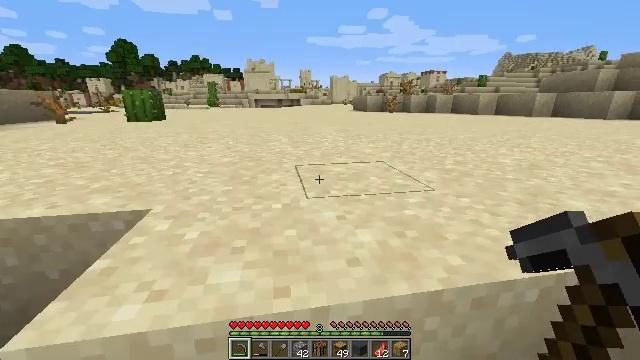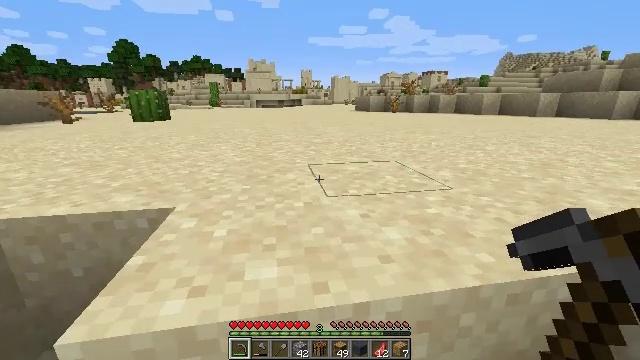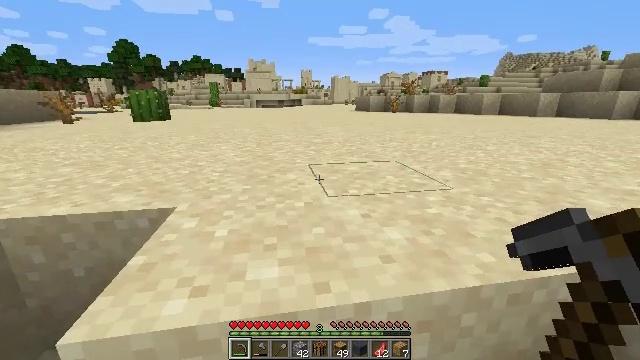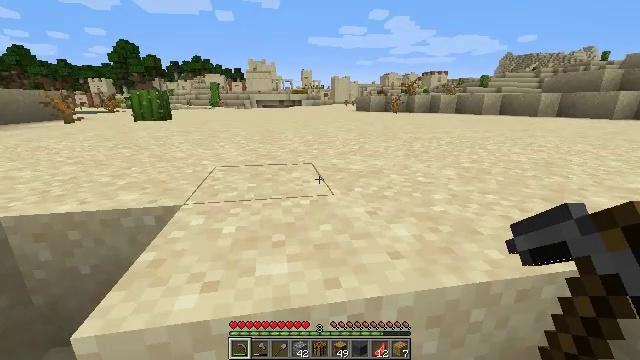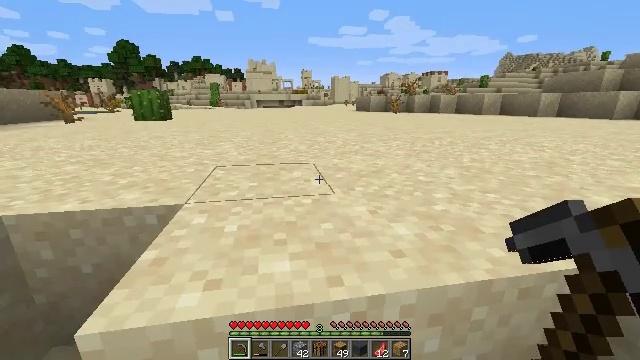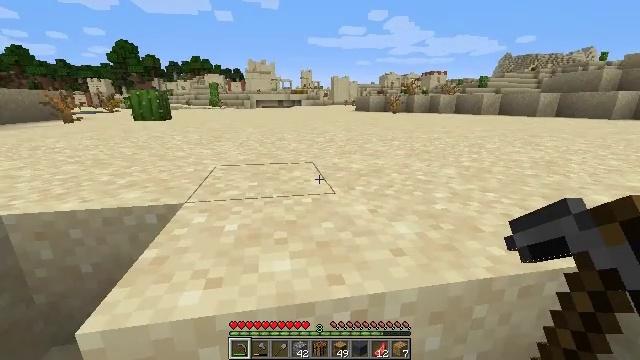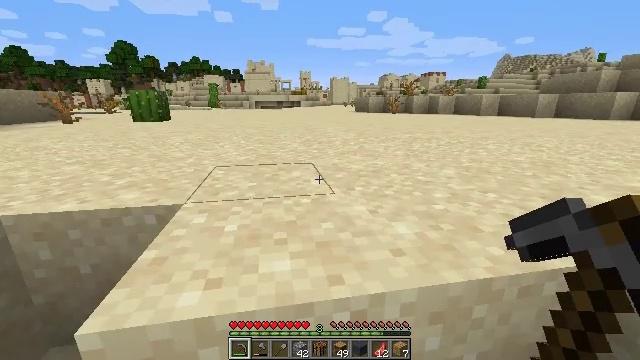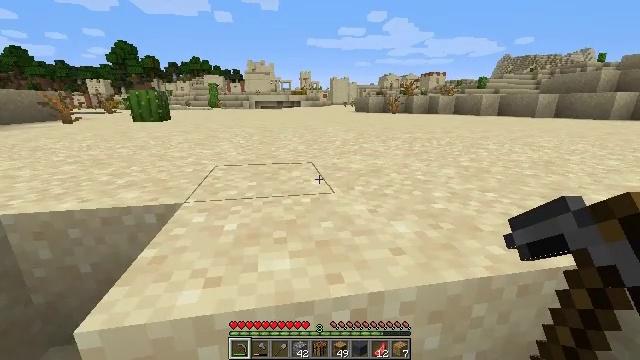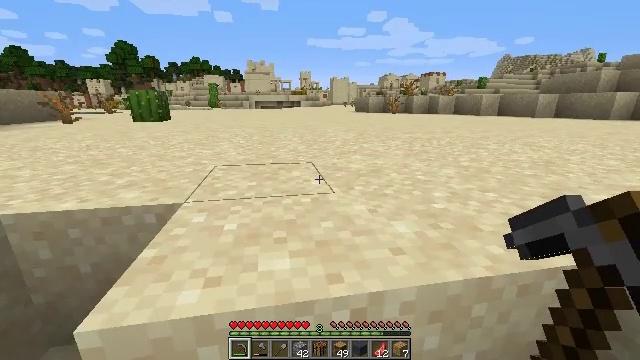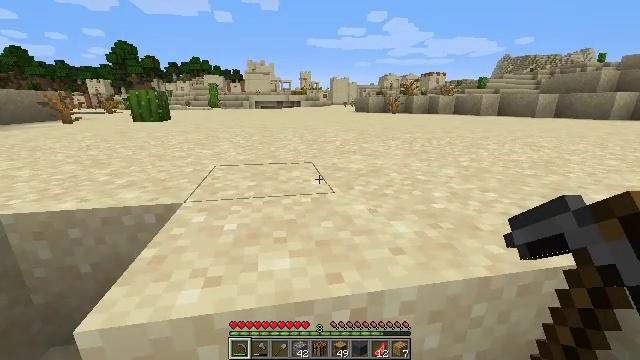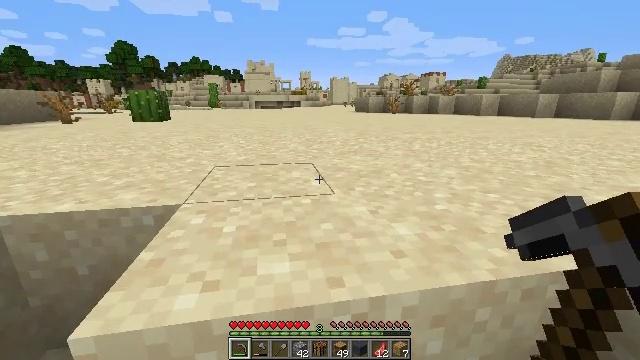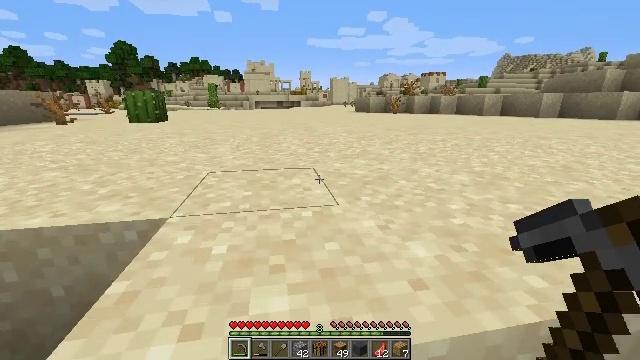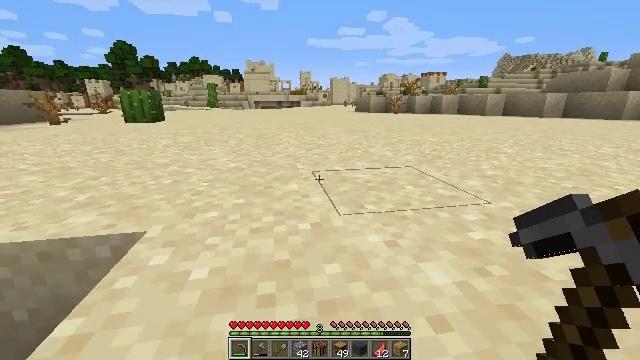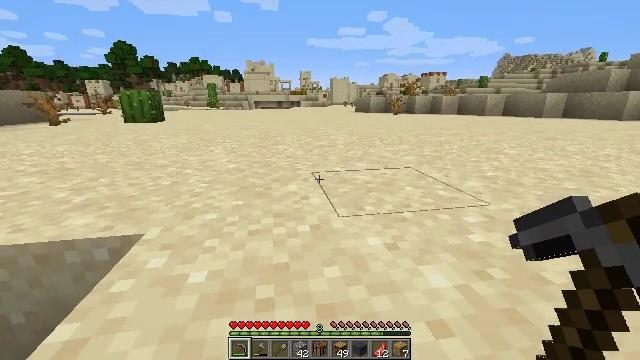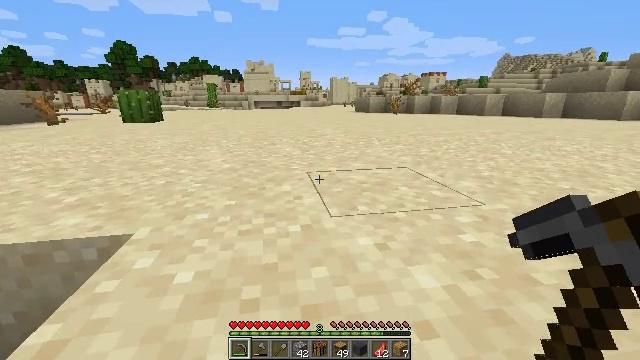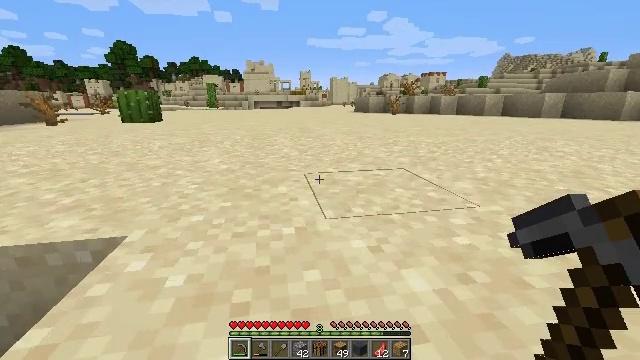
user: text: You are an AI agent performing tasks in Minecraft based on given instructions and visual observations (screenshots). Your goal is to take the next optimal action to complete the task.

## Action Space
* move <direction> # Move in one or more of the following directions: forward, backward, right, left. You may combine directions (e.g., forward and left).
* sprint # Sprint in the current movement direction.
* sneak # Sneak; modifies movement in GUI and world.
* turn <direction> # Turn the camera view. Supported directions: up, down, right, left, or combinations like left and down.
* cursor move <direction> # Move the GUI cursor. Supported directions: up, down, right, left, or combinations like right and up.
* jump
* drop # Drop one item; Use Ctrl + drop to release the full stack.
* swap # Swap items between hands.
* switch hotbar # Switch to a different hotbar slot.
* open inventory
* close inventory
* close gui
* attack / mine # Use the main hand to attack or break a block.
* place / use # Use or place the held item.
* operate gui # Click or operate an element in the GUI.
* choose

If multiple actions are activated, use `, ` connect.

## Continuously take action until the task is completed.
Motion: motion action
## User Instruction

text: Kill the rabbit.
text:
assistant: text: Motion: no_op
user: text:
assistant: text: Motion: no_op
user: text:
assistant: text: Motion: no_op
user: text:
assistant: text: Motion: no_op
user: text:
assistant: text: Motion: no_op
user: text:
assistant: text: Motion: no_op
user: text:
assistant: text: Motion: no_op
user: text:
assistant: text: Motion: no_op
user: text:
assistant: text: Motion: no_op
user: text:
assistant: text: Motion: move forward
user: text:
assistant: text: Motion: move forward
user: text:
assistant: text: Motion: move forward
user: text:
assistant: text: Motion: move forward
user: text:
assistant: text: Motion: move forward
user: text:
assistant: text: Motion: move forward, jump
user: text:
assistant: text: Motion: move forward, jump
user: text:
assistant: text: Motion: move forward, jump
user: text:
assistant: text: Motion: move forward, jump
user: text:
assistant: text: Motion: move forward
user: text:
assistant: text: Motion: move forward
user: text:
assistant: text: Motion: move forward
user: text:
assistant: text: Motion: move forward
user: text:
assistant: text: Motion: move forward
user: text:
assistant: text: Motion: move forward
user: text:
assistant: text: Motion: move forward
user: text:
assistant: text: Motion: move forward
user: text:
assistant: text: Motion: move forward
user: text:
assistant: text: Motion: move forward
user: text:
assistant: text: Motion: move forward
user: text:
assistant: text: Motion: move forward